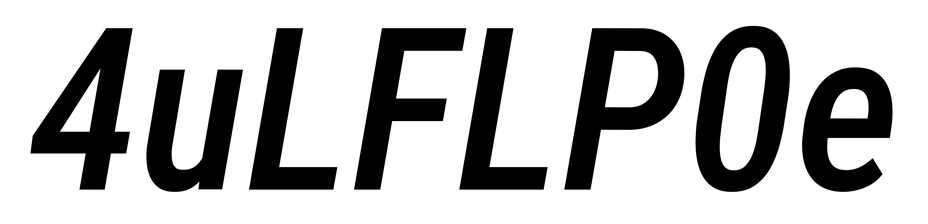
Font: Roboto-Italic_Condensed_Medium_Italic